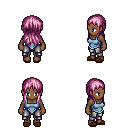
a pixel art fantasy rpg character, female body template, human, dark skin, blue vest, metal pants, pink unkempt hairstyle, brown slippers, four views (front, back, left, right), 2x2 character sprite sheet, small pixel art, hard edges, no anti-aliasing